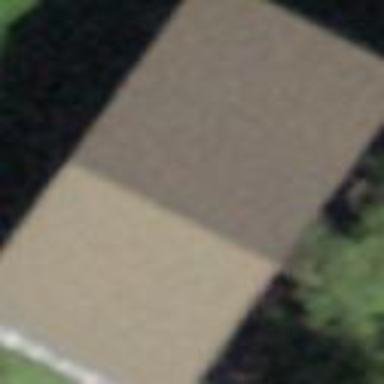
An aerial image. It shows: Rural barn.